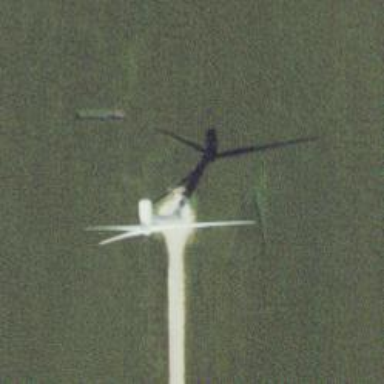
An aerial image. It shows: Wind generator using horizontal axis wind turbines.